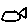
Label: fish